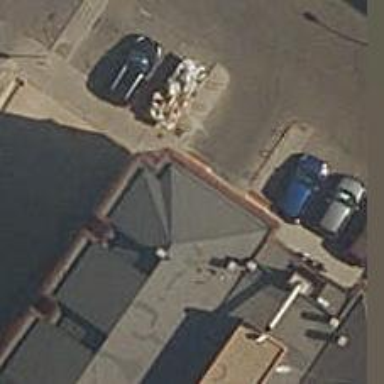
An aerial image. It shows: Parking entrance.